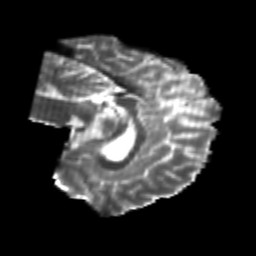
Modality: T2w
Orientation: sagittal
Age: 24
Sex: male
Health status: healthy
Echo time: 0.074 s